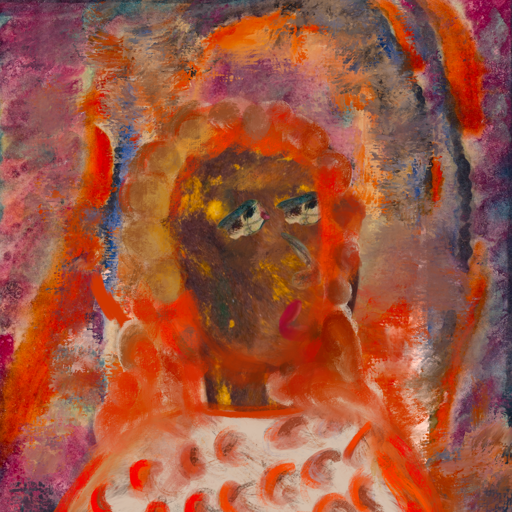
Background: Experience, Head And Neck Side: Comrade, Face Side: Pipe, Bust: Rupkatha, Hair Side: Rupkatha, Head Accessory: Blank, Second Necklace: Blank, Necklace: Blank, Baby: Blank